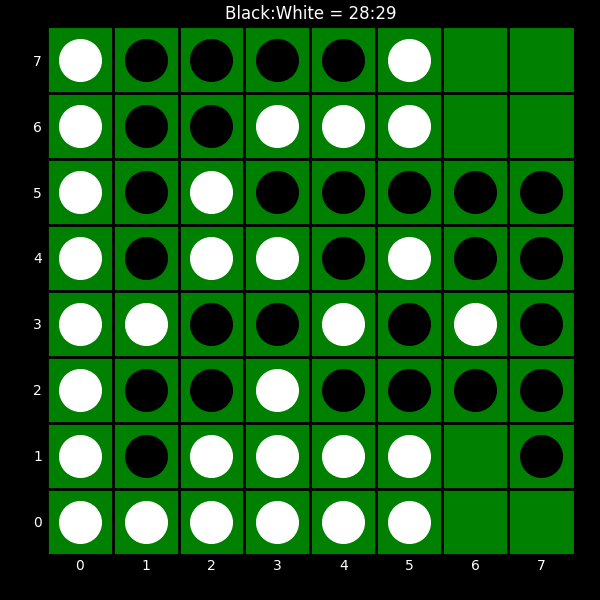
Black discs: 28
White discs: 29